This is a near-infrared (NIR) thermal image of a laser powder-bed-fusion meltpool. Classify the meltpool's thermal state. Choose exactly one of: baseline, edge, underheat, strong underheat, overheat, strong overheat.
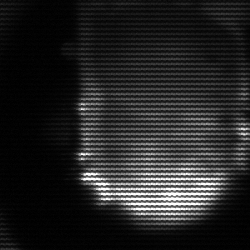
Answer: baseline